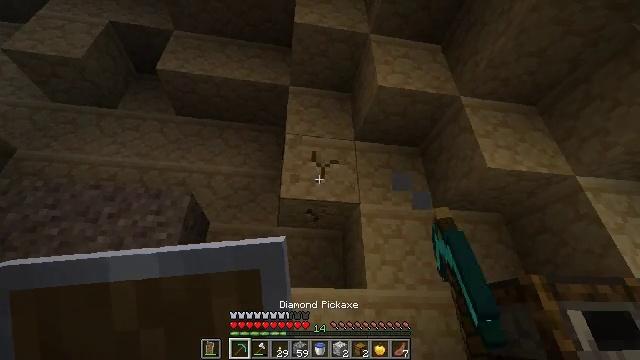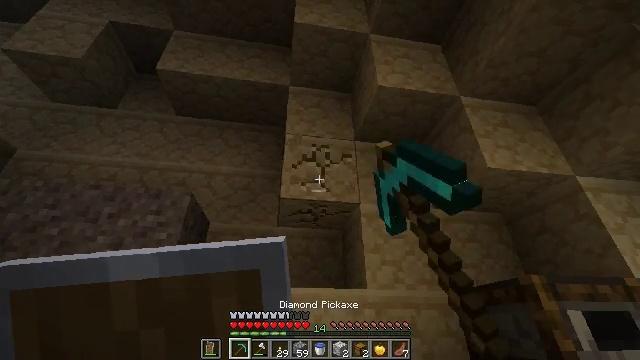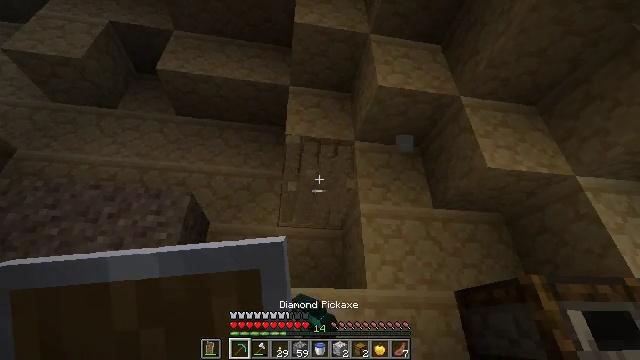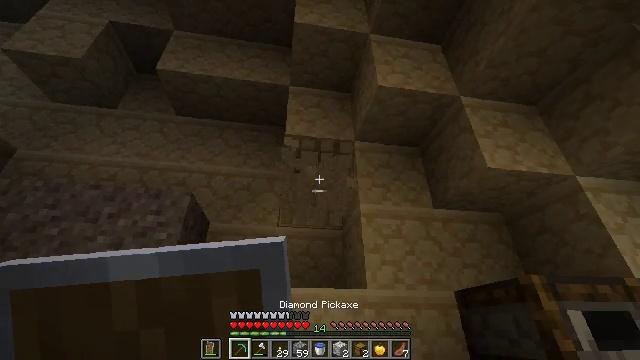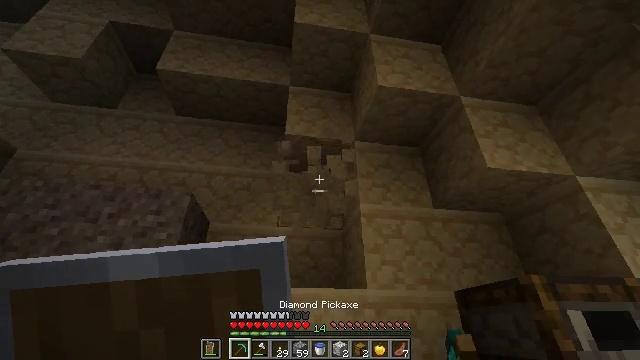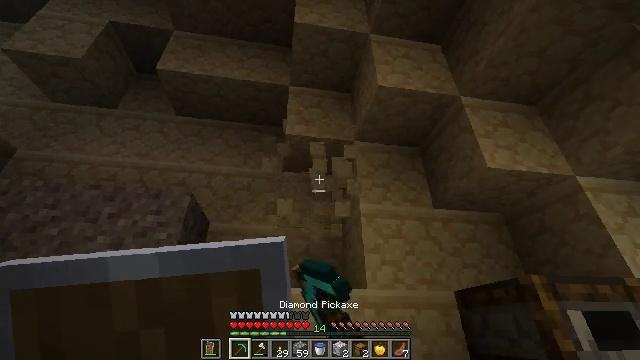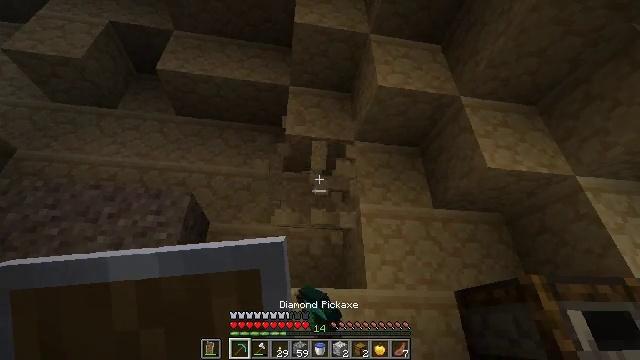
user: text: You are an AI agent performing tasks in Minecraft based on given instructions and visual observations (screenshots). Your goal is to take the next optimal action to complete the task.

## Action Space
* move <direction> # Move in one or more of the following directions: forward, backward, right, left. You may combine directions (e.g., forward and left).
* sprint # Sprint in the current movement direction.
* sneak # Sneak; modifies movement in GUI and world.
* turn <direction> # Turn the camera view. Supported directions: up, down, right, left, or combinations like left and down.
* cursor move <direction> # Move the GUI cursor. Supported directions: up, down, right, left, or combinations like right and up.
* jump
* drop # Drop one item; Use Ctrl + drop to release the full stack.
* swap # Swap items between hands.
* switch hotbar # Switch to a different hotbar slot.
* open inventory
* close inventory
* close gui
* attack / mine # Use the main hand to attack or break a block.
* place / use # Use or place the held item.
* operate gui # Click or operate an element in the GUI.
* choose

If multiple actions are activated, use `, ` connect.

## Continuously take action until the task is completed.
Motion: motion action
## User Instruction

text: Gather sandstone from the desert.
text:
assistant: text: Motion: attack / mine
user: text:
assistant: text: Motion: attack / mine
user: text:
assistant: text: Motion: attack / mine
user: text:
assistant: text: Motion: attack / mine
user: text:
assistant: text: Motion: attack / mine
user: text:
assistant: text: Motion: attack / mine
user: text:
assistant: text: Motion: attack / mine